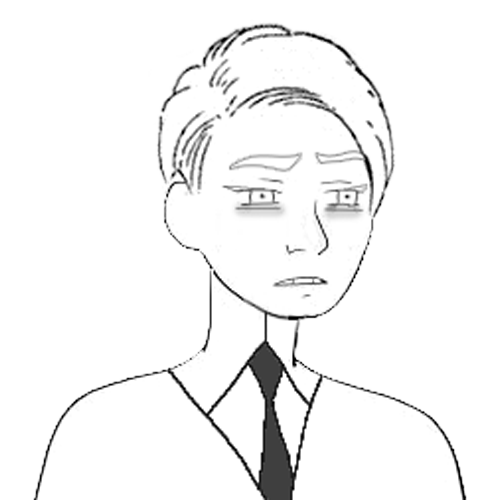
Label: 5_Twinkjak